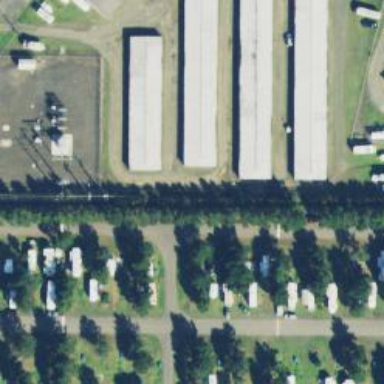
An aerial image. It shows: Caravan site for tourism.